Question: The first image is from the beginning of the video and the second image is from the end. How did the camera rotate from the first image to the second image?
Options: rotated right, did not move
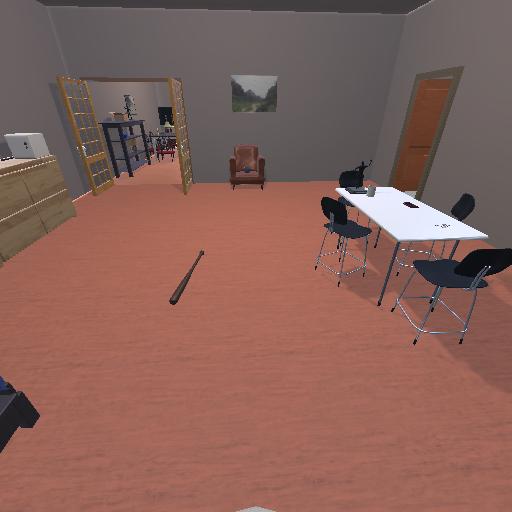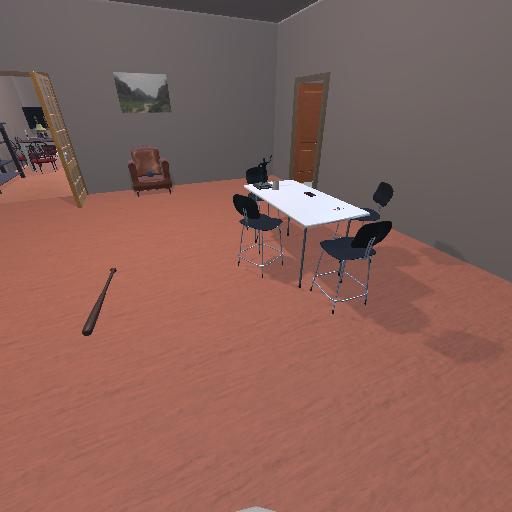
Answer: rotated right